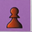
Piece: bP